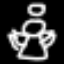
Label: angel